Field crop: tomato
Growth stage: 1
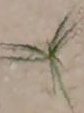
Species: cyperus